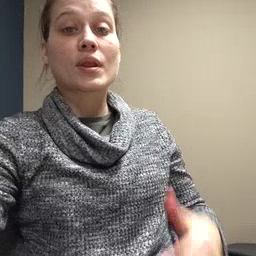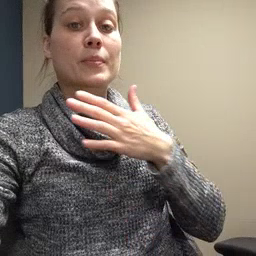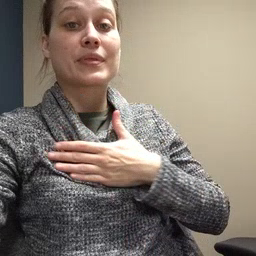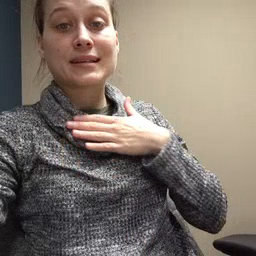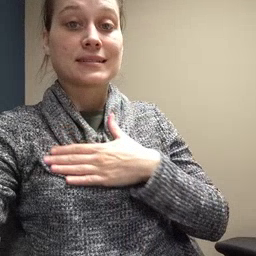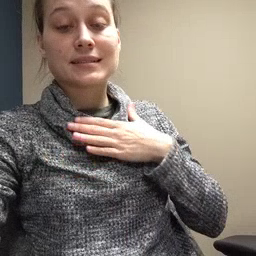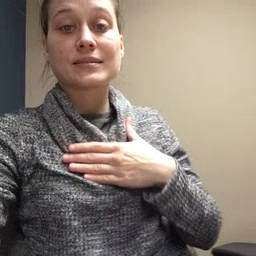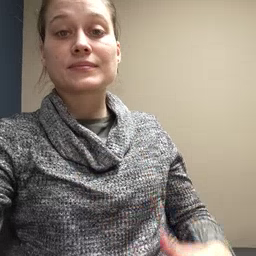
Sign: please